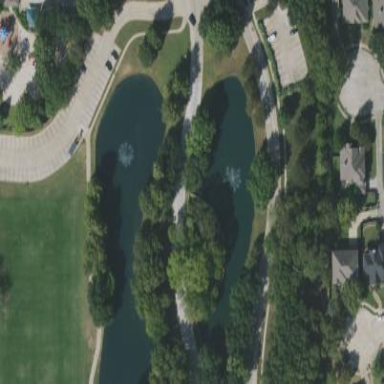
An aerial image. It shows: Peaceful pond surrounded by nature.